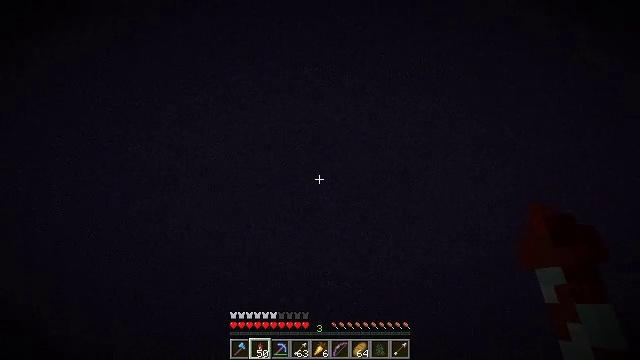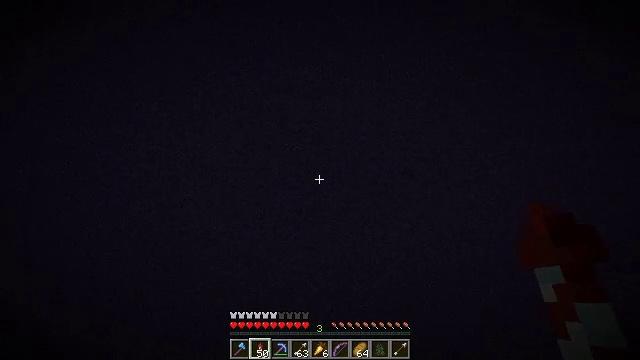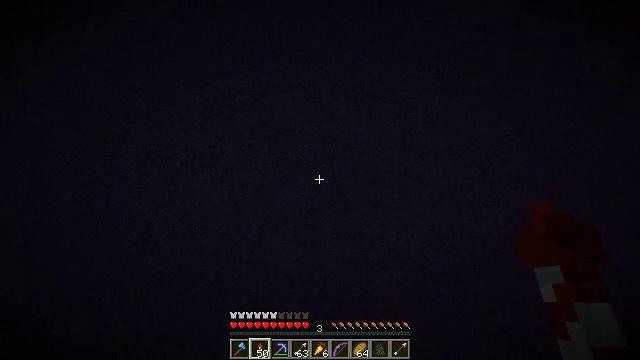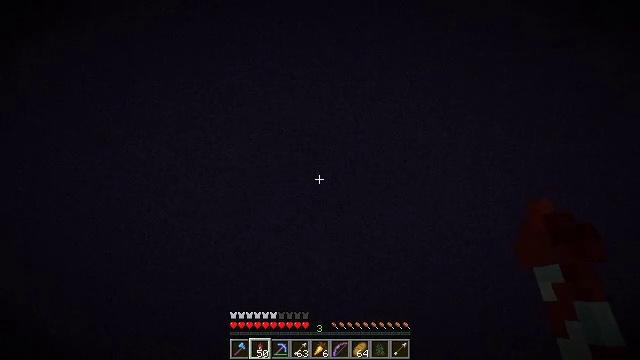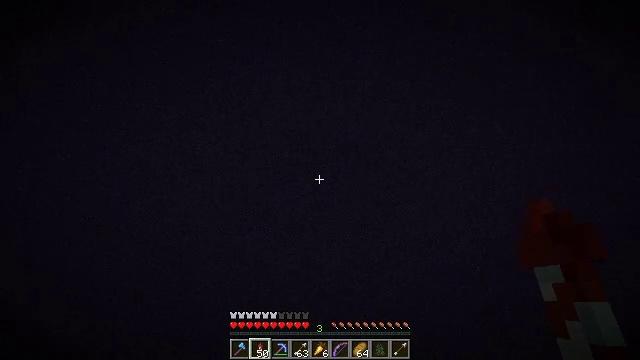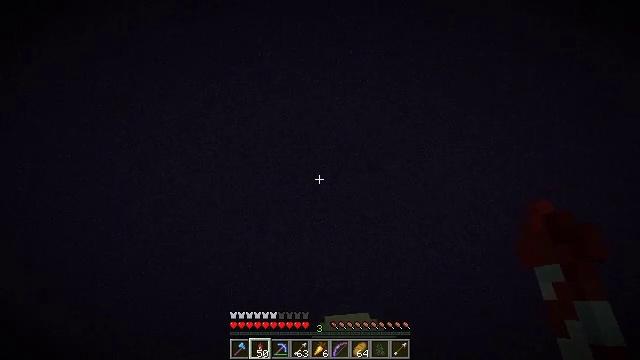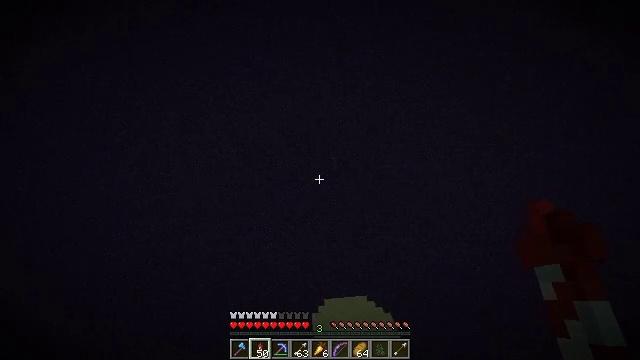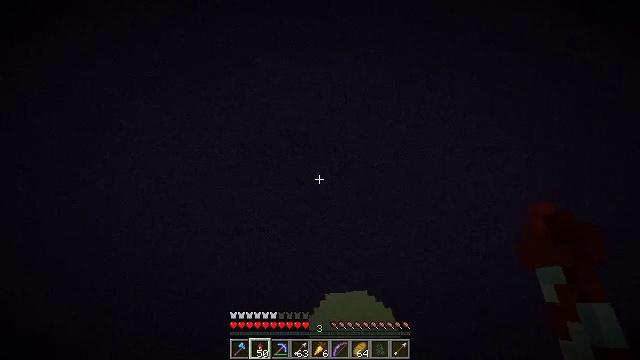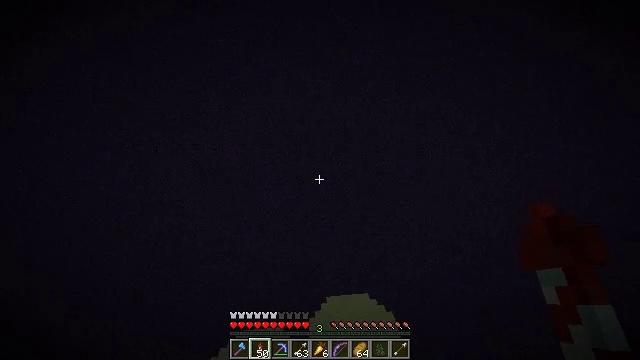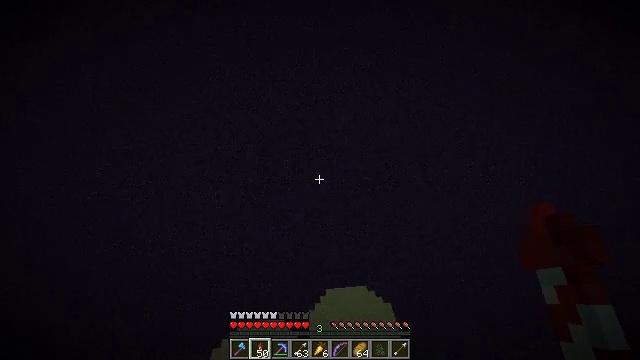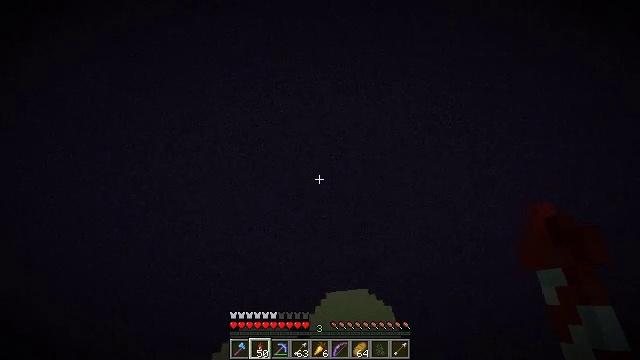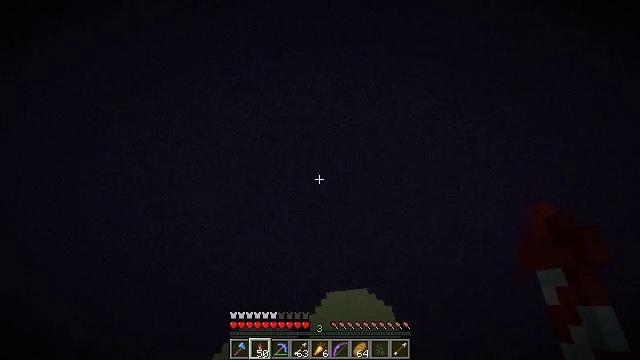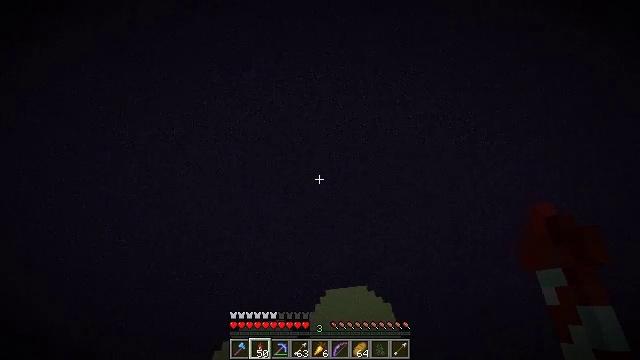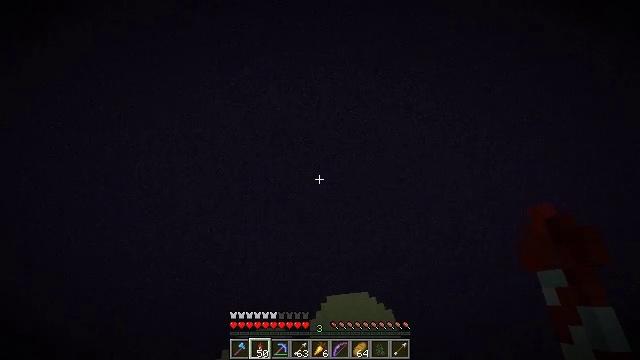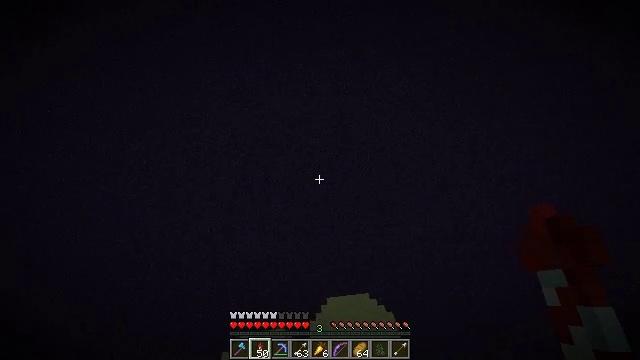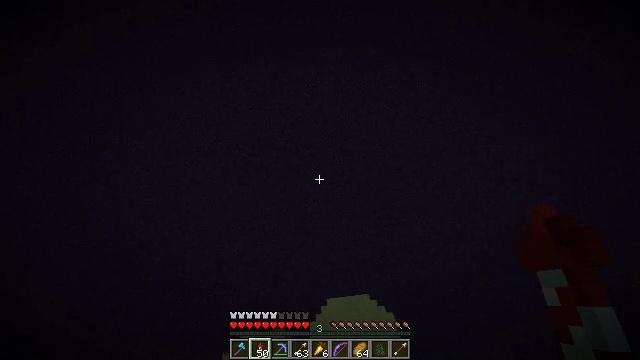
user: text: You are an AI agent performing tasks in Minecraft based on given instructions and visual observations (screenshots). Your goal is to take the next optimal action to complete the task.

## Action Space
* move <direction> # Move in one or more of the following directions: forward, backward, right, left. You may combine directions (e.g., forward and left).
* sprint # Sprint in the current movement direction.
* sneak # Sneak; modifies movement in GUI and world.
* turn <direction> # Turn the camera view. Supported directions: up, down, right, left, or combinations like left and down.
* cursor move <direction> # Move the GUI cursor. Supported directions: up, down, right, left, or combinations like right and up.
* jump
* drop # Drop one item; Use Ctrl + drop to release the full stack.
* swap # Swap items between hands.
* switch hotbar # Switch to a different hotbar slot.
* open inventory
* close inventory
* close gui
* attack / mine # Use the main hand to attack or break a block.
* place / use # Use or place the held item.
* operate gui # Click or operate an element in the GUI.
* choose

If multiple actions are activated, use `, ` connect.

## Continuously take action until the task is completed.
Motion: motion action
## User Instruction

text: Drop a firework rocket.
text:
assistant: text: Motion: move forward, sprint, turn right and down, jump
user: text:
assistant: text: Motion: move forward, sprint, turn right and down, jump
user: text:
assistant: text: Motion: move forward, sprint, turn right and down, jump
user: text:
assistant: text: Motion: move forward, sprint, turn right and down, jump
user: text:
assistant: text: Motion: move forward, sprint, turn right and down, jump
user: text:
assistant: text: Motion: move forward, sprint, turn down, jump
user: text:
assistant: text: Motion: move forward, sprint, turn down, jump
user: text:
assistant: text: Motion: move forward, sprint, turn down, jump
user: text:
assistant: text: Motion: move forward, sprint, turn down, jump
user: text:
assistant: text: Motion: move forward, sprint, turn down, jump
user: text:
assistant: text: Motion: move forward, sprint, turn down, jump
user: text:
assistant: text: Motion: move forward, sprint, jump
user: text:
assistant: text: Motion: move forward, sprint, jump
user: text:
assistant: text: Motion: move forward, sprint, jump
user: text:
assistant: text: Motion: move forward, sprint, jump
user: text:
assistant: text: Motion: move forward, sprint, jump
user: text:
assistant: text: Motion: move forward, sprint, jump
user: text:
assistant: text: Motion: move forward, sprint, jump
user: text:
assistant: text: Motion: move forward, sprint, jump
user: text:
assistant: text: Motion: move forward, sprint, jump
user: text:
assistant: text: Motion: move forward, sprint, turn right, jump
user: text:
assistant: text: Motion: move forward, sprint, turn right, jump
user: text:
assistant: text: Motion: move forward, sprint, turn right, jump
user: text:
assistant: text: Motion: move forward, sprint, jump
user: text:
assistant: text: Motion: move forward, sprint, turn right, jump
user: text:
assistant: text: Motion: move forward, sprint, turn right and up, jump
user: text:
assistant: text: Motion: move forward, sprint, turn right and up, jump
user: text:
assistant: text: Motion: move forward, sprint, turn right and up, jump
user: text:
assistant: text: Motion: move forward, sprint, turn left and up, jump
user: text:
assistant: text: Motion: move forward, sprint, turn up, jump